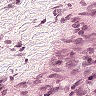
Metastatic tissue present: yes